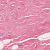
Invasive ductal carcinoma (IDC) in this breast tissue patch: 0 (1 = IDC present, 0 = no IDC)